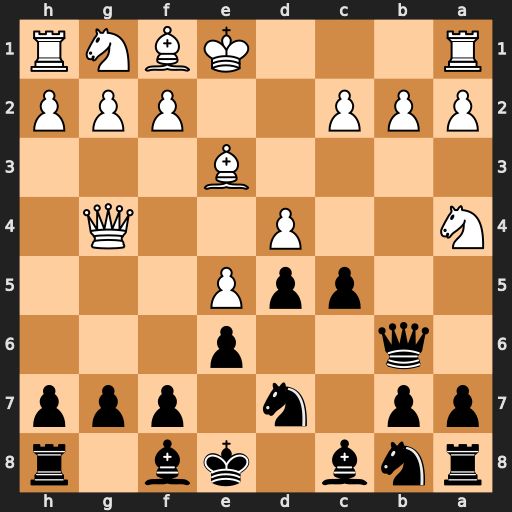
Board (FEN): rnb1kb1r/pp1n1ppp/1q2p3/2ppP3/N2P2Q1/4B3/PPP2PPP/R3KBNR
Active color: b
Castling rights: KQkq
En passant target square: -
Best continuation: Qb4+ c3 Qxa4